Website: lowes
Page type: cart
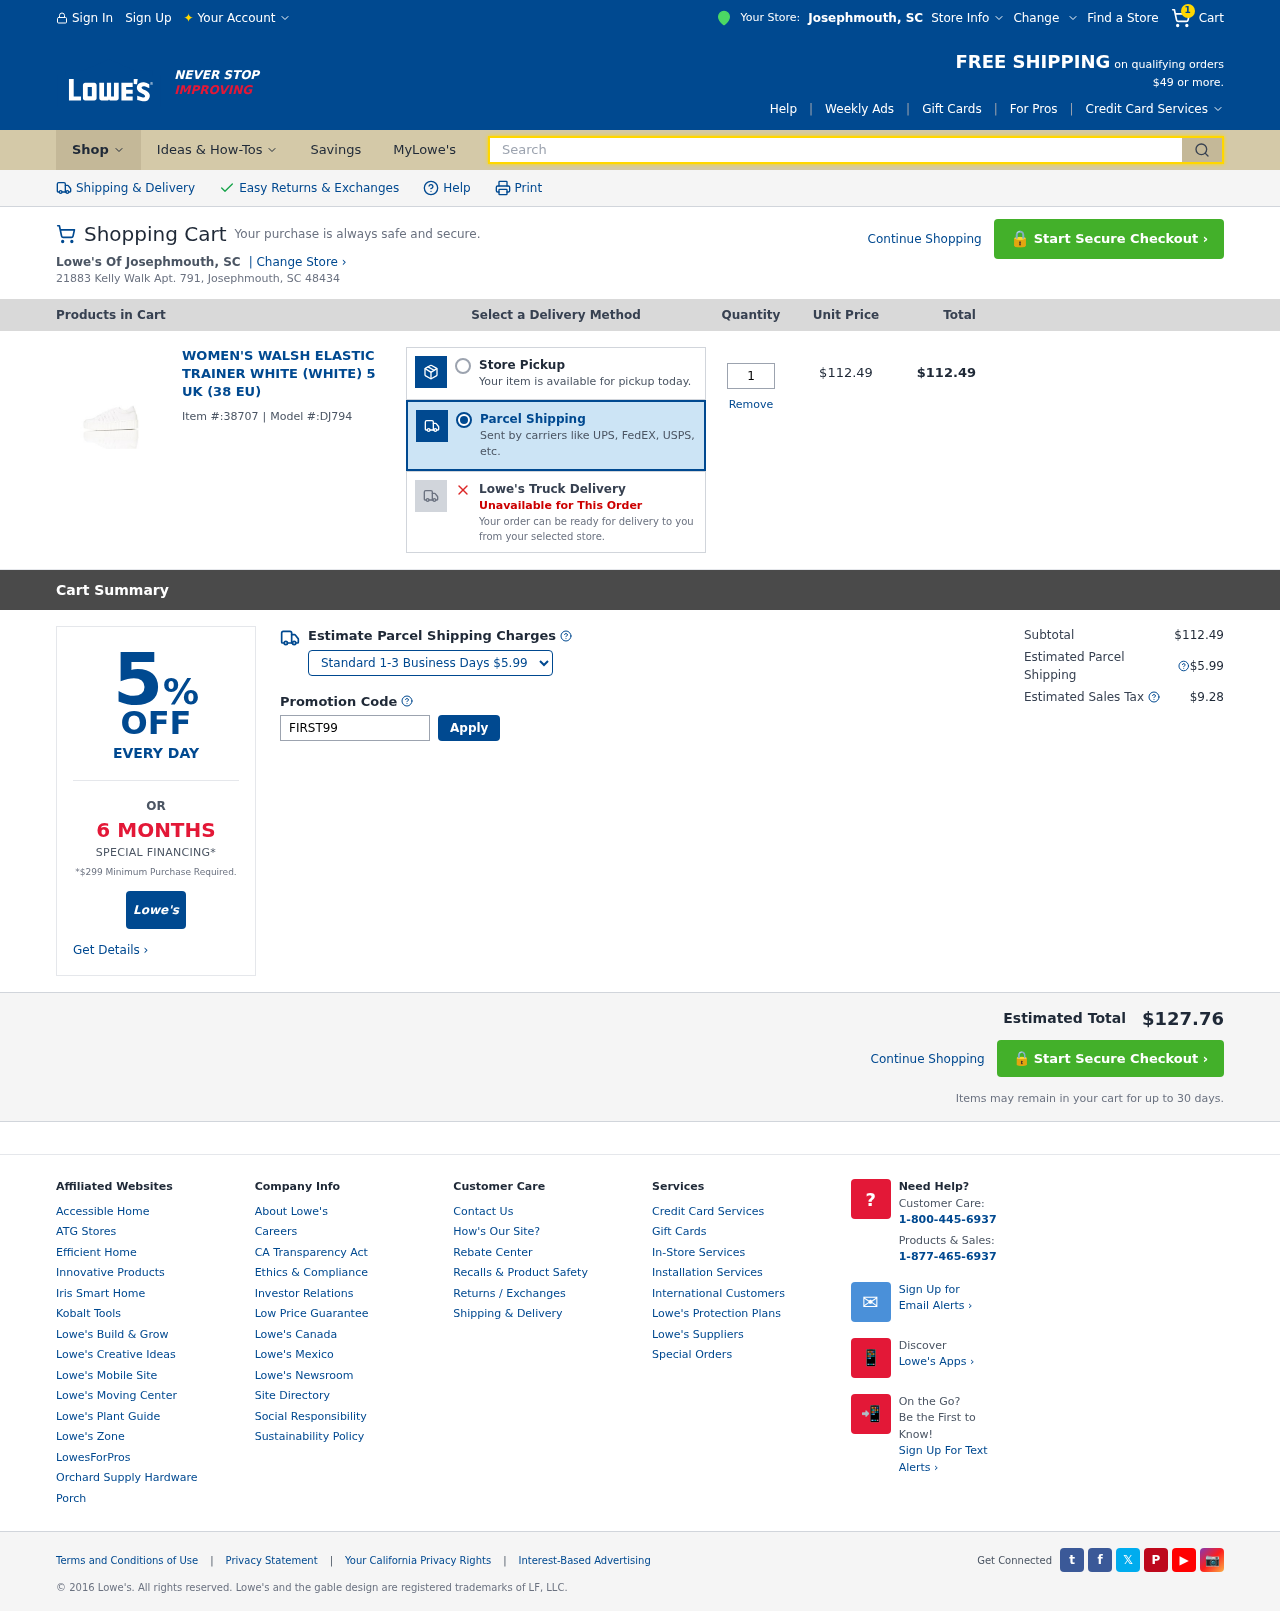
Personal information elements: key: PII_CITY
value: Josephmouth
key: PII_STATE_ABBR
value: SC
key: PII_STREET
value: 21883 Kelly Walk Apt. 791
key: PII_CITY_STATE_ZIP
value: Josephmouth, SC 48434
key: PII_PROMO_CODE
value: FIRST99
Product elements: key: PRODUCT1_NAME
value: Women's Walsh Elastic Trainer White (White) 5 UK (38 EU)
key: PRODUCT1_PRICE
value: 112.49
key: PRODUCT1_QUANTITY
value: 1
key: PRODUCT1_ITEM_ID
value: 38707
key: PRODUCT1_MODEL_ID
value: DJ794
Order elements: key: ORDER_NUM_ITEMS
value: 1
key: ORDER_ITEM_TOTAL
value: $112.49
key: ORDER_SUBTOTAL
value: $112.49
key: ORDER_SHIPPING_COST
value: $5.99
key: ORDER_TAX
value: $9.28
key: ORDER_TOTAL
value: $127.76
Search elements: key: HEADER_SEARCH
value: Search